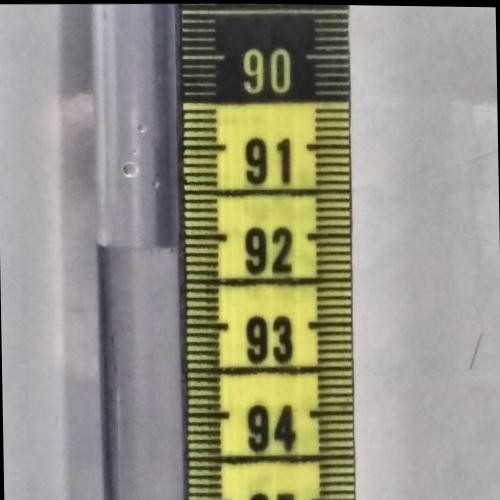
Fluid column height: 92.1 cm